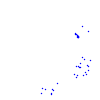
Particle: proton